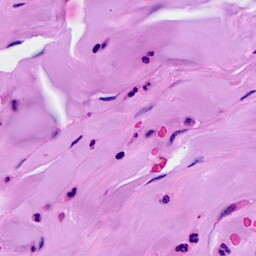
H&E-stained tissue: Breast